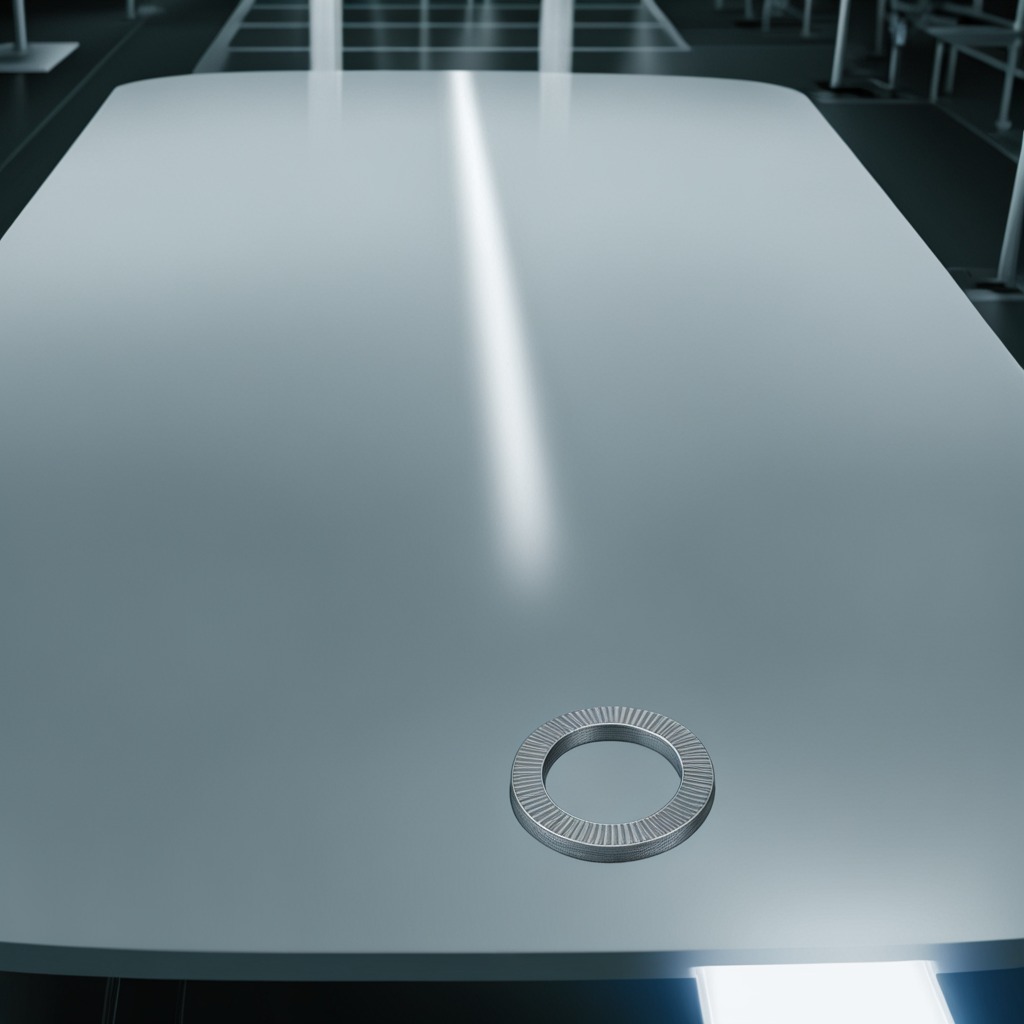
A flat metal washer lying on a table in a ship maintenance bay.